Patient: sex F, age 58
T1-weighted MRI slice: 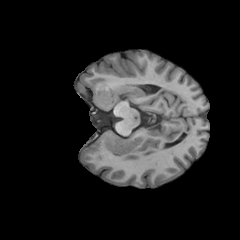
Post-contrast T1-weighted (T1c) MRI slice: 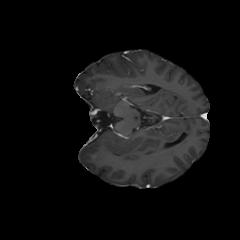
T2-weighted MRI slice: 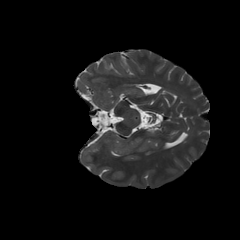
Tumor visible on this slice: no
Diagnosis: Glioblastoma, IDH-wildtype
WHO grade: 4